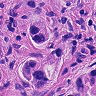
Metastatic tissue present: yes